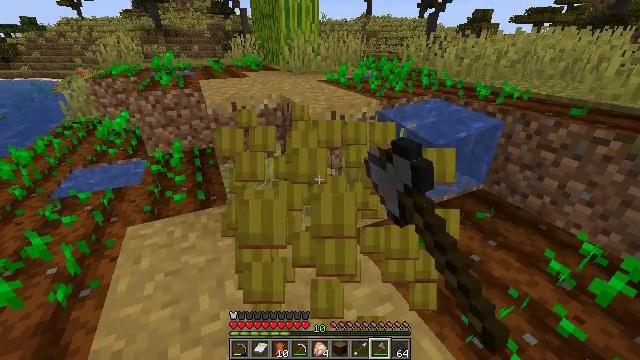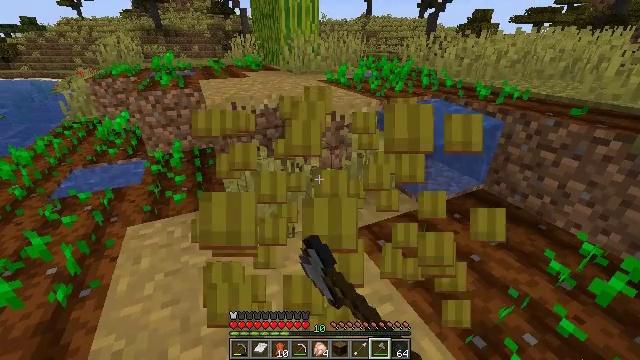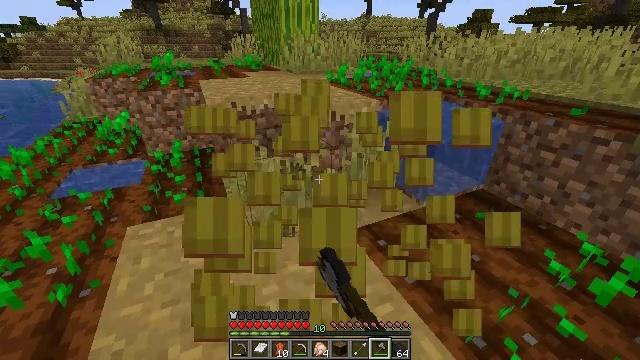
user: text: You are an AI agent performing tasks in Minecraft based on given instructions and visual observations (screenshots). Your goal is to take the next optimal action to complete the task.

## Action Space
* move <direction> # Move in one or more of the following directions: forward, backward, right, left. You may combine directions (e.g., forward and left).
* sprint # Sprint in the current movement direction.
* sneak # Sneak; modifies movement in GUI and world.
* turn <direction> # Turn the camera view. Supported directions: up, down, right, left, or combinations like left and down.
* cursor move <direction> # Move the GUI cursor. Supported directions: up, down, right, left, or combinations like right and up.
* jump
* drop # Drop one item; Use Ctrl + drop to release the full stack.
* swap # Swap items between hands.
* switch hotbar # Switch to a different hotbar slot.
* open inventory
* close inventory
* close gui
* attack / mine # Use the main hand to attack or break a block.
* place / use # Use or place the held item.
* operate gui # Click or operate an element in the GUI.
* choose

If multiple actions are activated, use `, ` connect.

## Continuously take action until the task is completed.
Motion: motion action
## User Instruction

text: Break the hay block to collect it.
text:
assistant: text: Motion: attack / mine
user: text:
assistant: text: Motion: attack / mine
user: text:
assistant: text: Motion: attack / mine